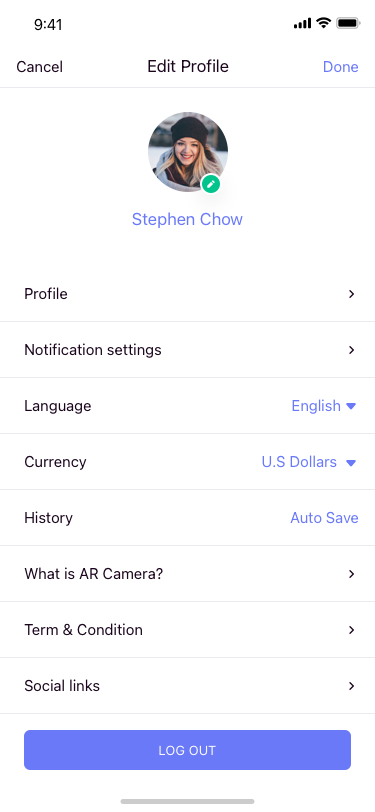
Text in this UI design:
Done
Cancel
Profile
What is AR Camera?
Term & Condition
Social links
Notification settings
Language
English
Currency
U.S Dollars
History
Auto Save
Stephen Chow